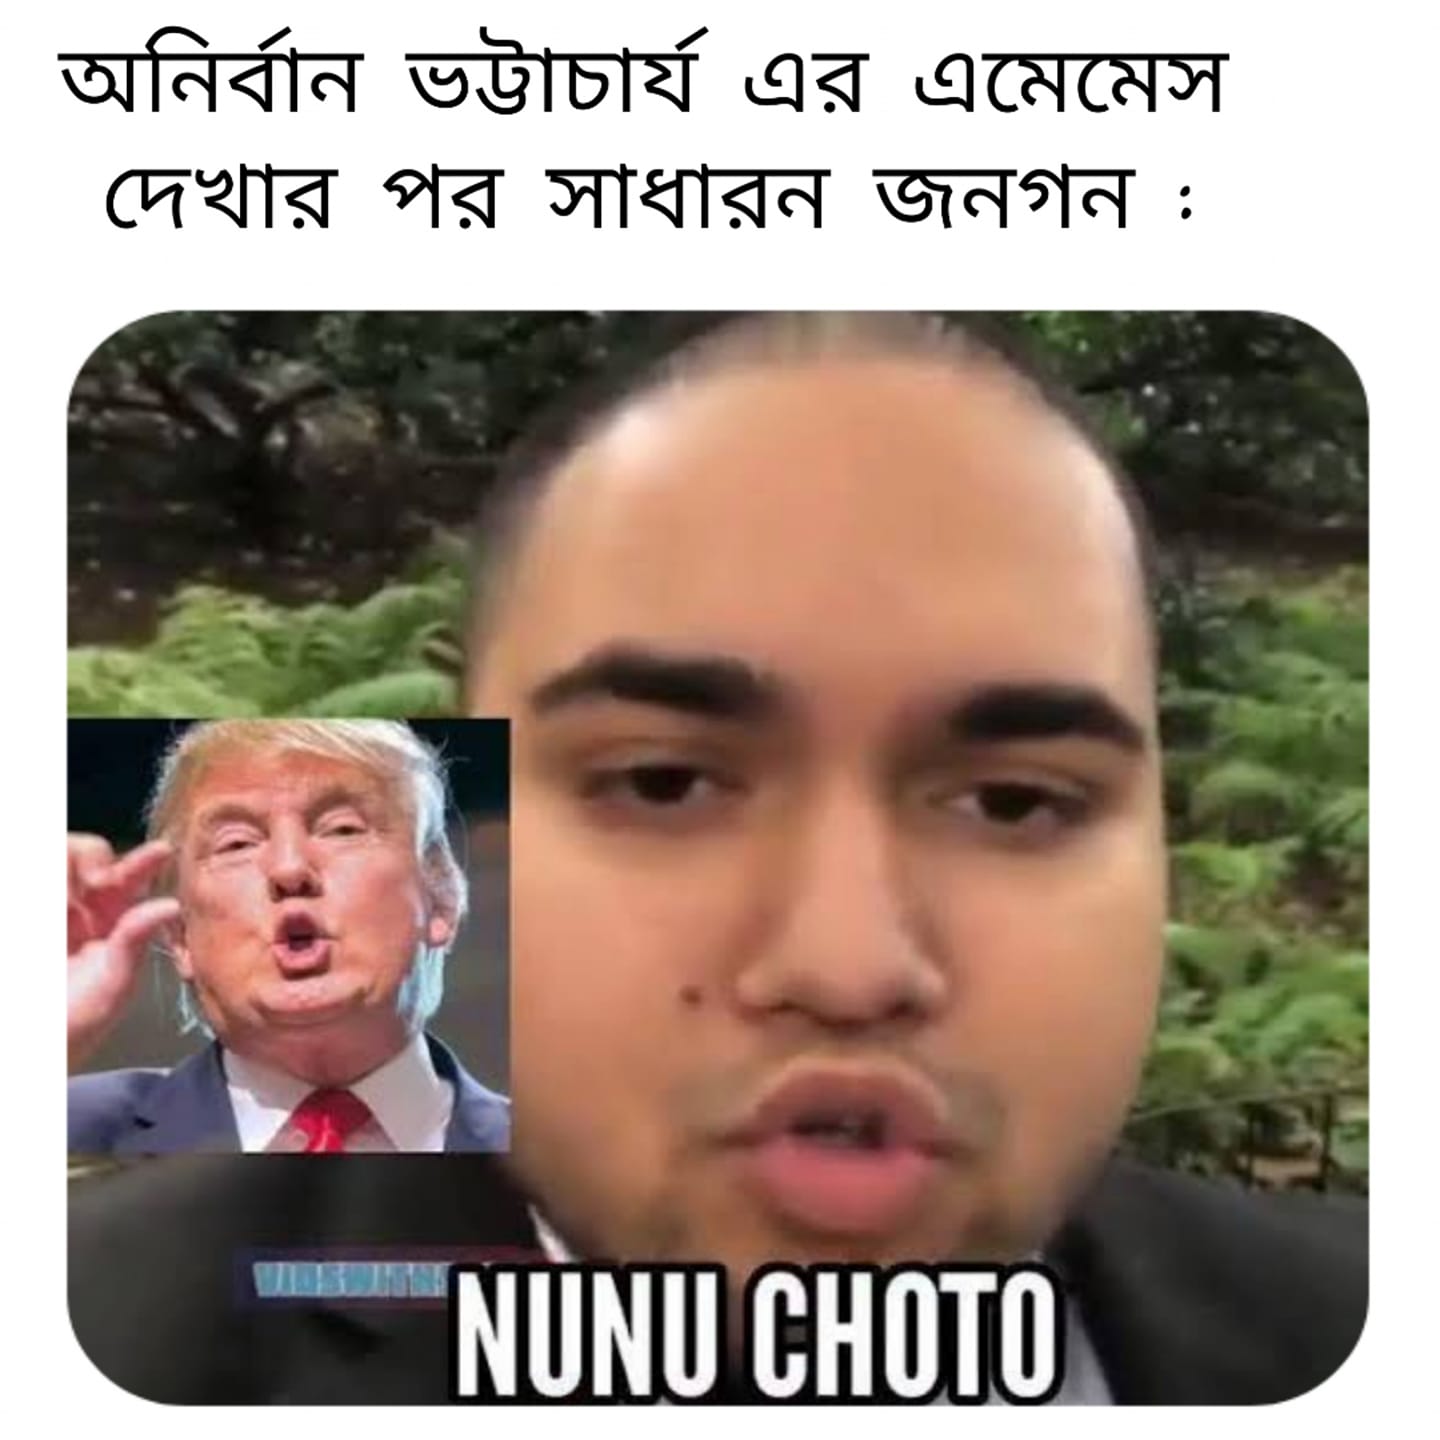
Caption: অনির্বান ভট্টাচার্য এর এমেমেস দেখার পর সাধারন জনগন    NUNU CHOTO
Label: hate